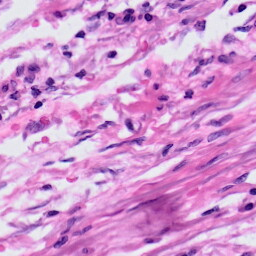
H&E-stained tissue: Skin